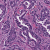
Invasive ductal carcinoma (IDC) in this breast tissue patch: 1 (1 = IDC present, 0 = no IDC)